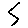
Label: zigzag